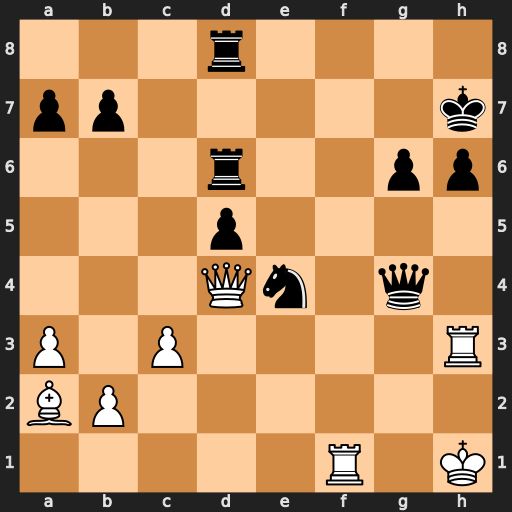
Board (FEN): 3r4/pp5k/3r2pp/3p4/3Qn1q1/P1P4R/BP6/5R1K
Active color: w
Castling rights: -
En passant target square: -
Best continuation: Rf7+ Kg8 Qg7#